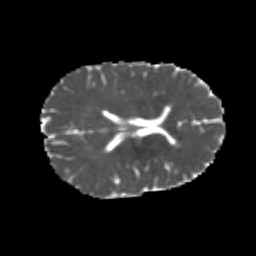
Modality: MD
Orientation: axial
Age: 21
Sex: male
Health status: healthy
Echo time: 0.074 s